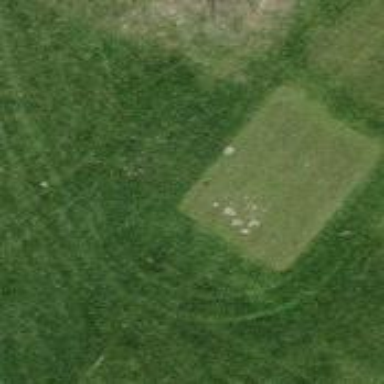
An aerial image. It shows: Golf tee on grassy land.